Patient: sex F, age 66
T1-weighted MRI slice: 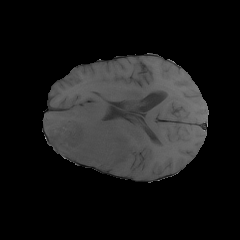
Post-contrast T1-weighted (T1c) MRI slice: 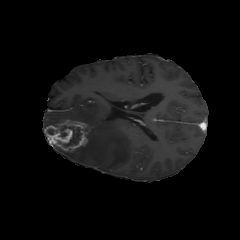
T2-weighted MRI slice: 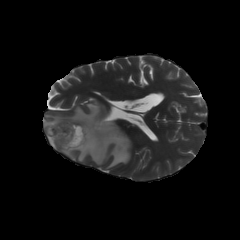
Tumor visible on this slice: yes
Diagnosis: Glioblastoma, IDH-wildtype
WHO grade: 4